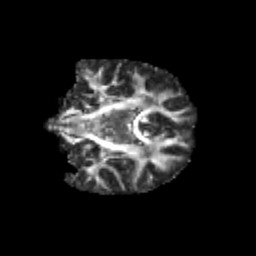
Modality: FA
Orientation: coronal
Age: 9
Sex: male
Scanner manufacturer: siemens
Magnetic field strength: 3 T
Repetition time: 3.8 s
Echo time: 0.07 s